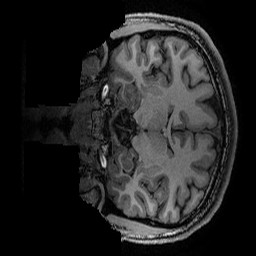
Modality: T1w
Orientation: coronal
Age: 18
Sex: male
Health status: ill
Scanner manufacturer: ge
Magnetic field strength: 3 T
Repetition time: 0.007664 s
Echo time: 0.00342 s